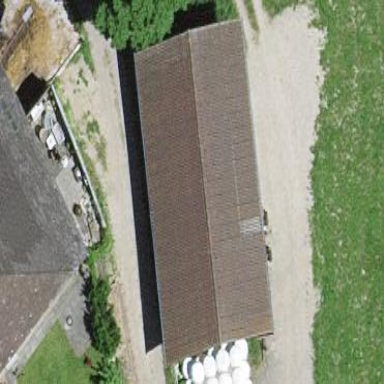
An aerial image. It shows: Shed.